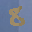
Label: 8